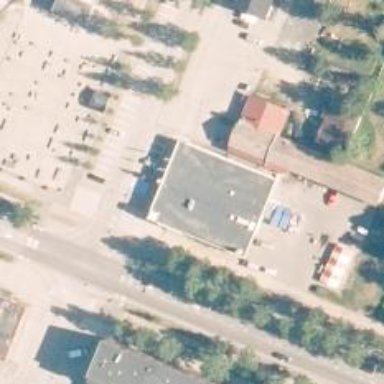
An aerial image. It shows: Convenience shop.